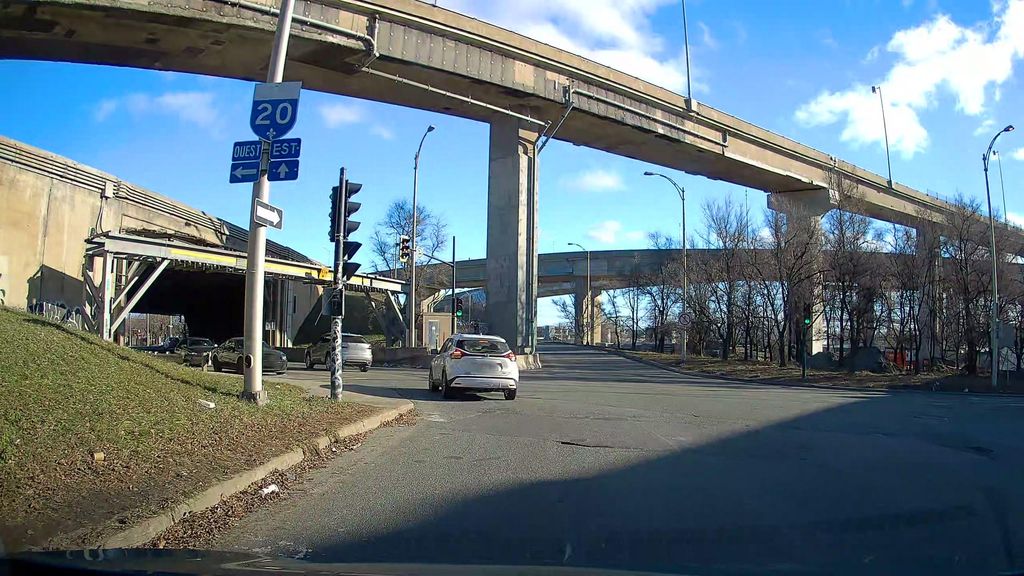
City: montreal